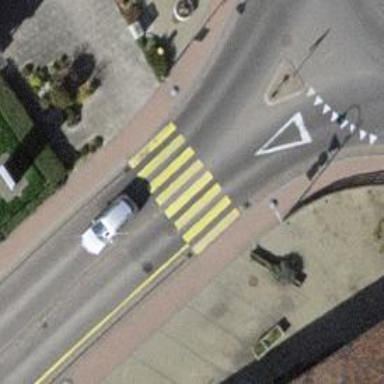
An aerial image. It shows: Uncontrolled footway crossing with markings.